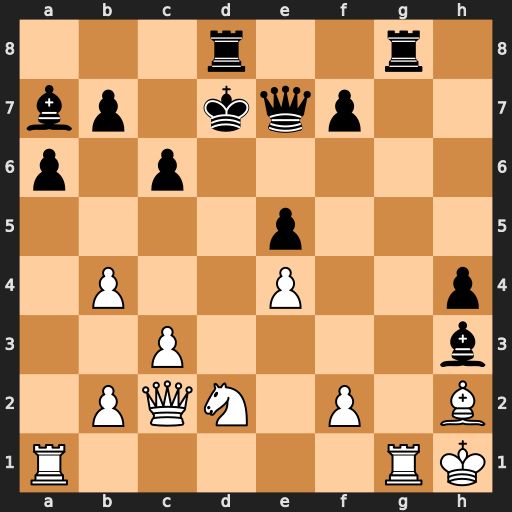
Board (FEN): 3r2r1/bp1kqp2/p1p5/4p3/1P2P2p/2P4b/1PQN1P1B/R5RK
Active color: w
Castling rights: -
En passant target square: -
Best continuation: Rxg8 Rxg8 Qd3+ Kc7 Qxh3